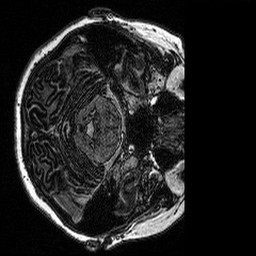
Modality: MP2RAGE
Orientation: axial
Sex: female
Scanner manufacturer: siemens
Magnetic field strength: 3 T
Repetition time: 5 s
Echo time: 0.00292 s